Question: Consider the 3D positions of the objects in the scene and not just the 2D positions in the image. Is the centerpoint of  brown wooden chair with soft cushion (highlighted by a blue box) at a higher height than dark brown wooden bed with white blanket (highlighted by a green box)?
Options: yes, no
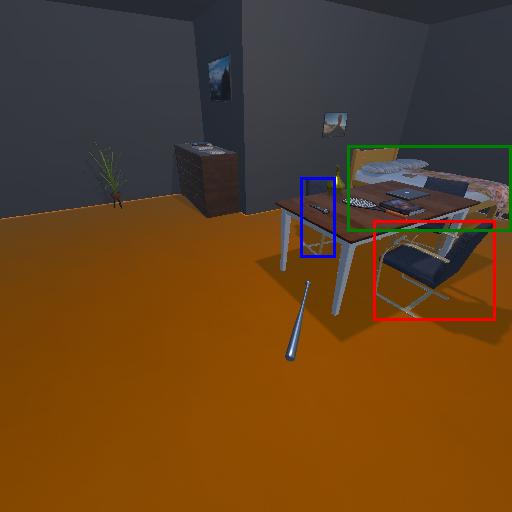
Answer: yes